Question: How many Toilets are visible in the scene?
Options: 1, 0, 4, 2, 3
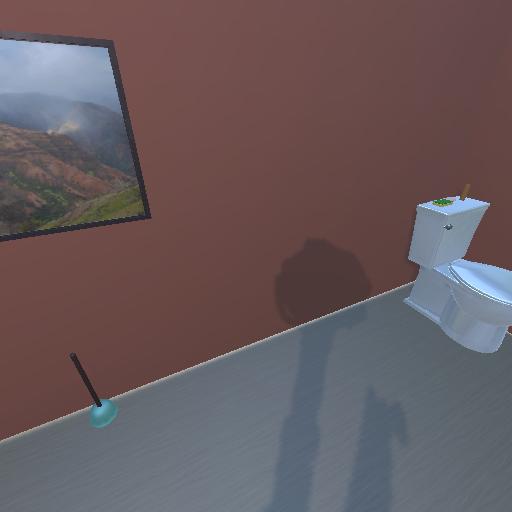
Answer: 1